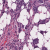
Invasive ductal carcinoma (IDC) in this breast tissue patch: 1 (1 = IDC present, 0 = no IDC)